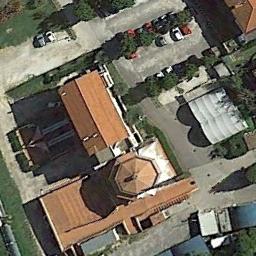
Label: church